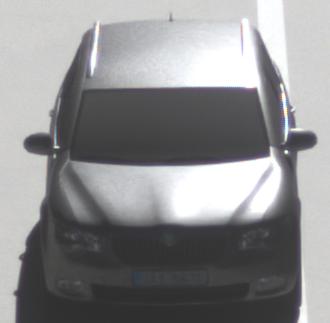
Make: Skoda
Model: Superb Combi 1.4 TSI
Detailed model: Superb (II) Combi
Model produced from: 2010/01
Model produced until: 2011/10
Doors: 5
Color: gray
Road condition: dry road
Daytime: morning or afternoon
Contrast: high contrast